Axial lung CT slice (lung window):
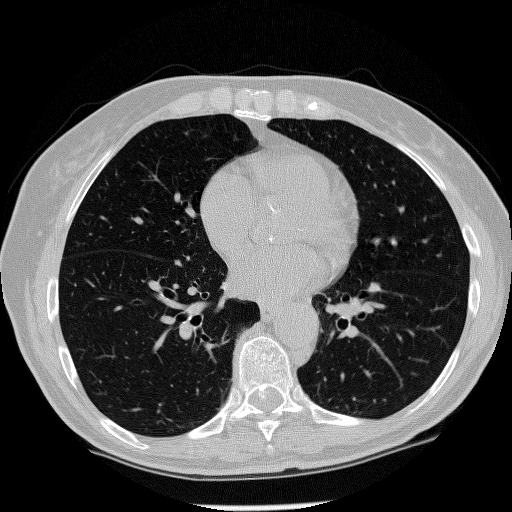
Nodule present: no